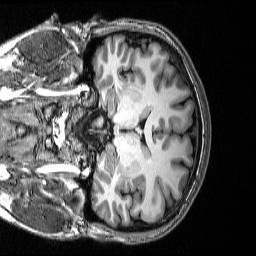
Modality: T1w
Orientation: coronal
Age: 26
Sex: male
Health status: healthy
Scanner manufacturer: siemens
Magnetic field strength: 3 T
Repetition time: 2.53 s
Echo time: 0.00339 s